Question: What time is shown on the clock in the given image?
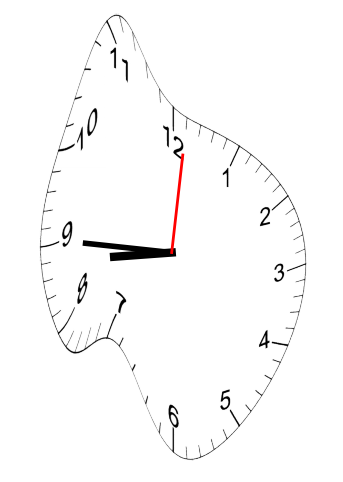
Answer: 08:45:01